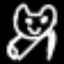
Label: frog